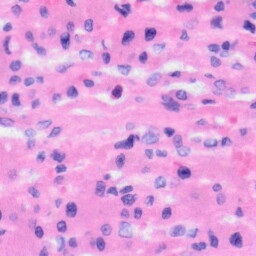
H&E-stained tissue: Liver